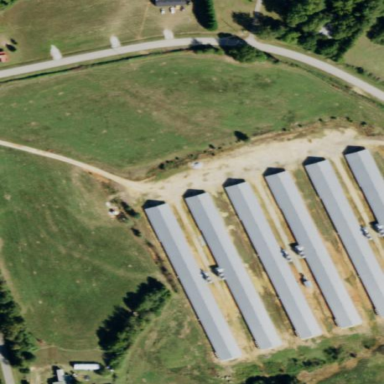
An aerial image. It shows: Poultry house.